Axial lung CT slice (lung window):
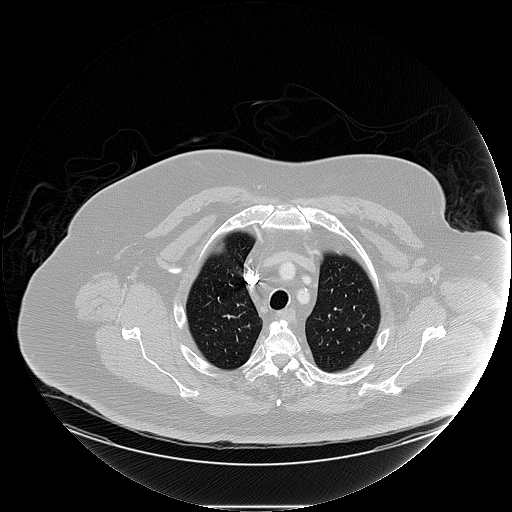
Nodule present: no